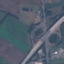
Land use / land cover class: Highway